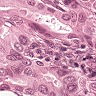
Metastatic tissue present: yes